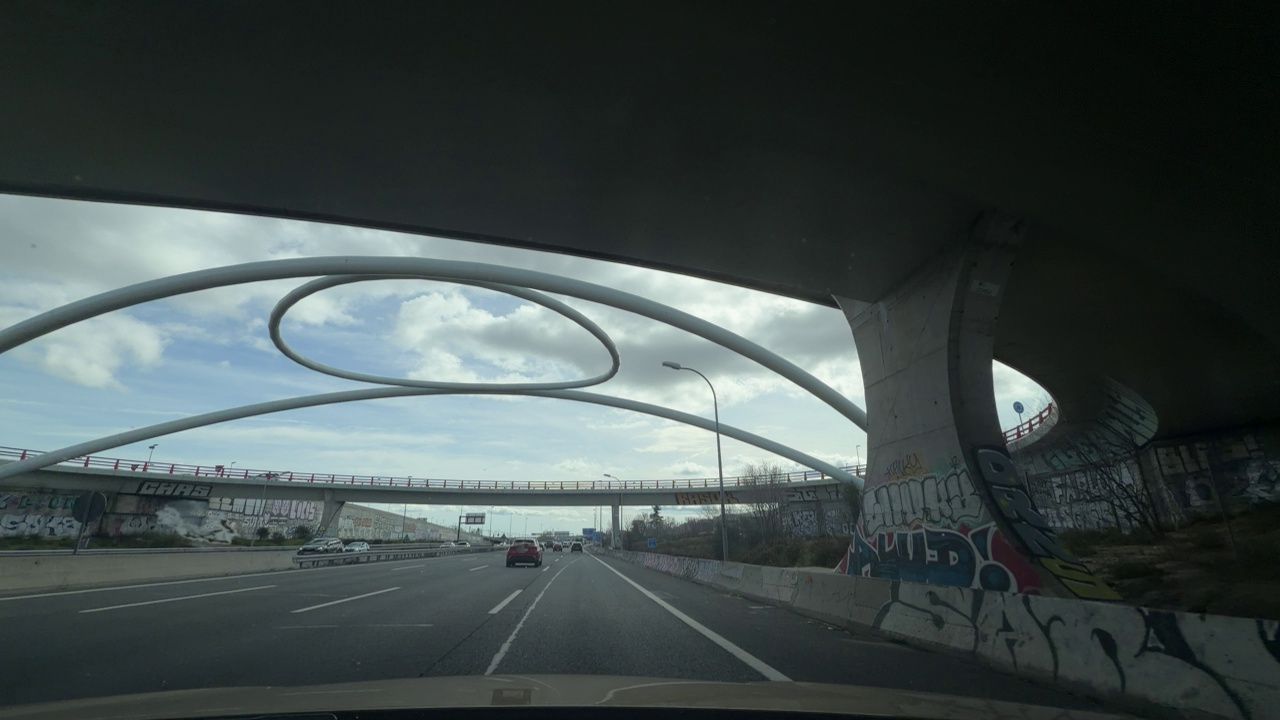
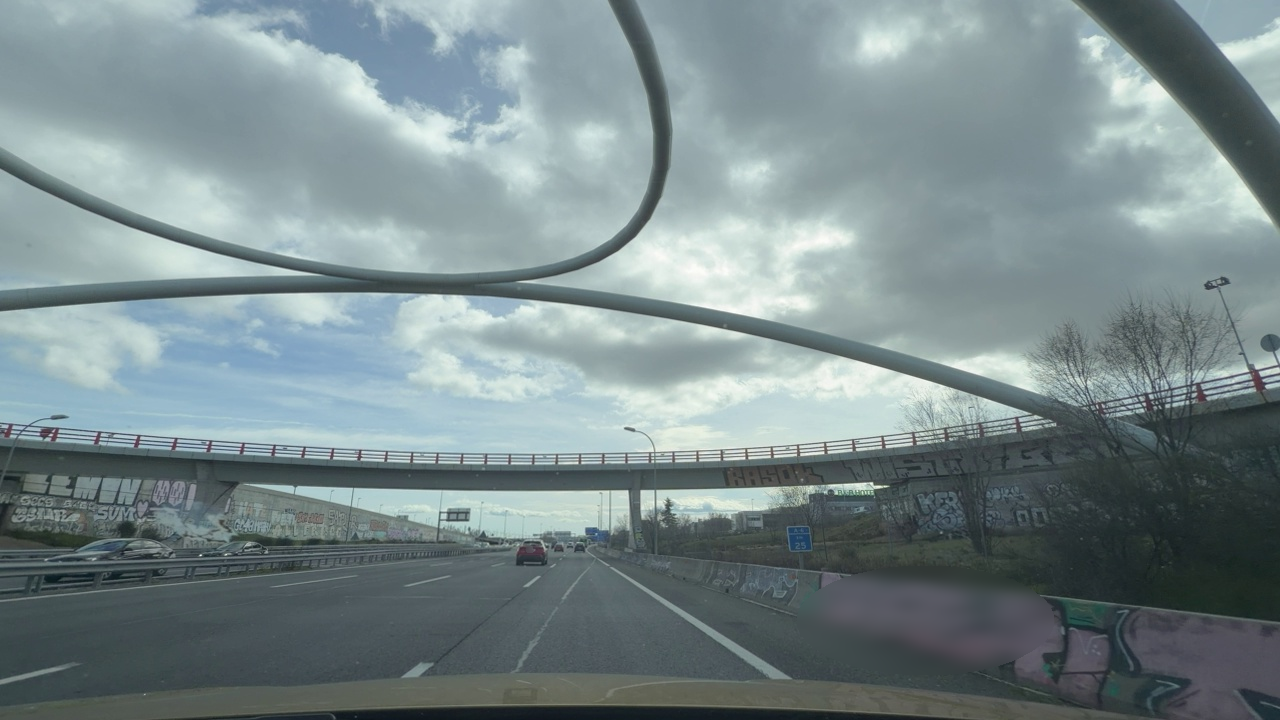
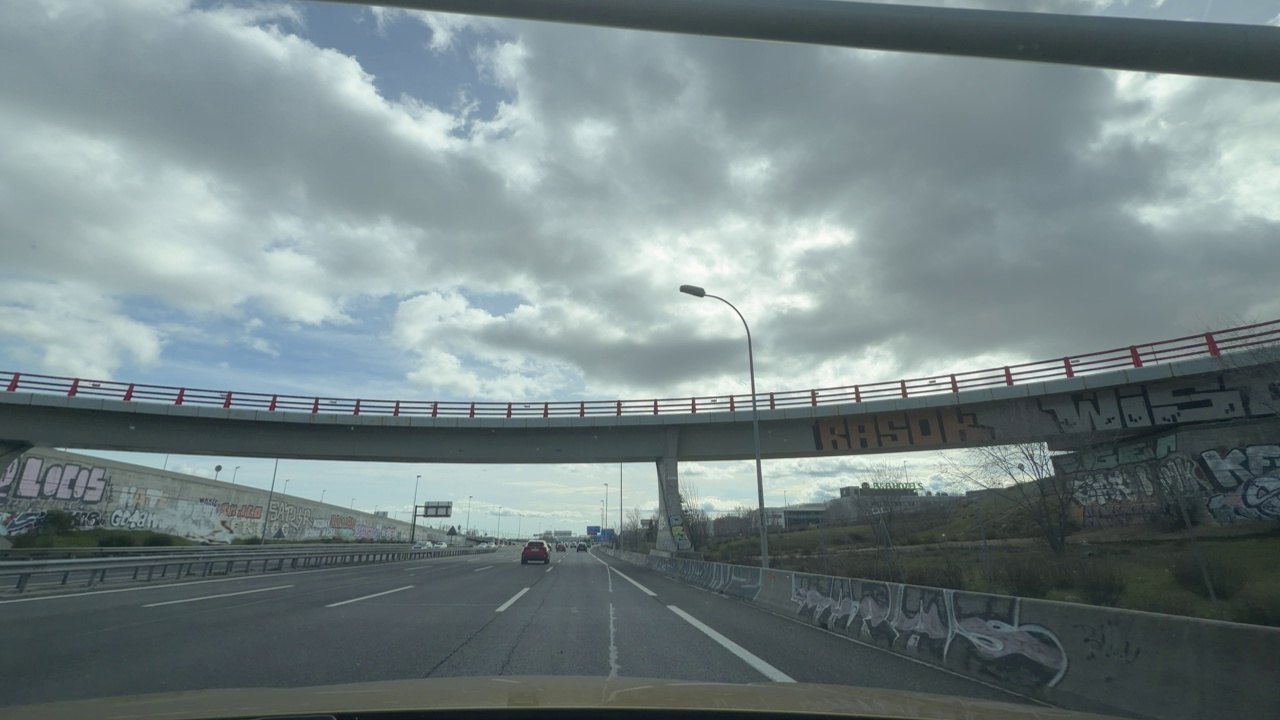
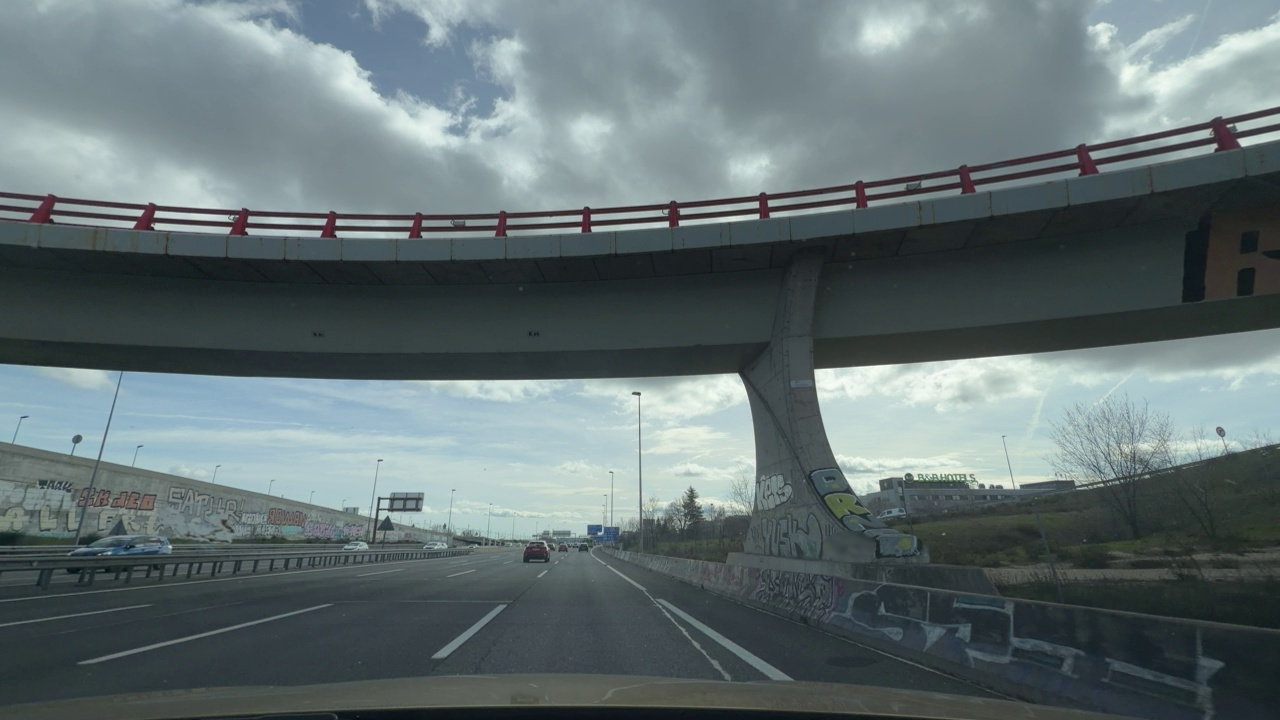
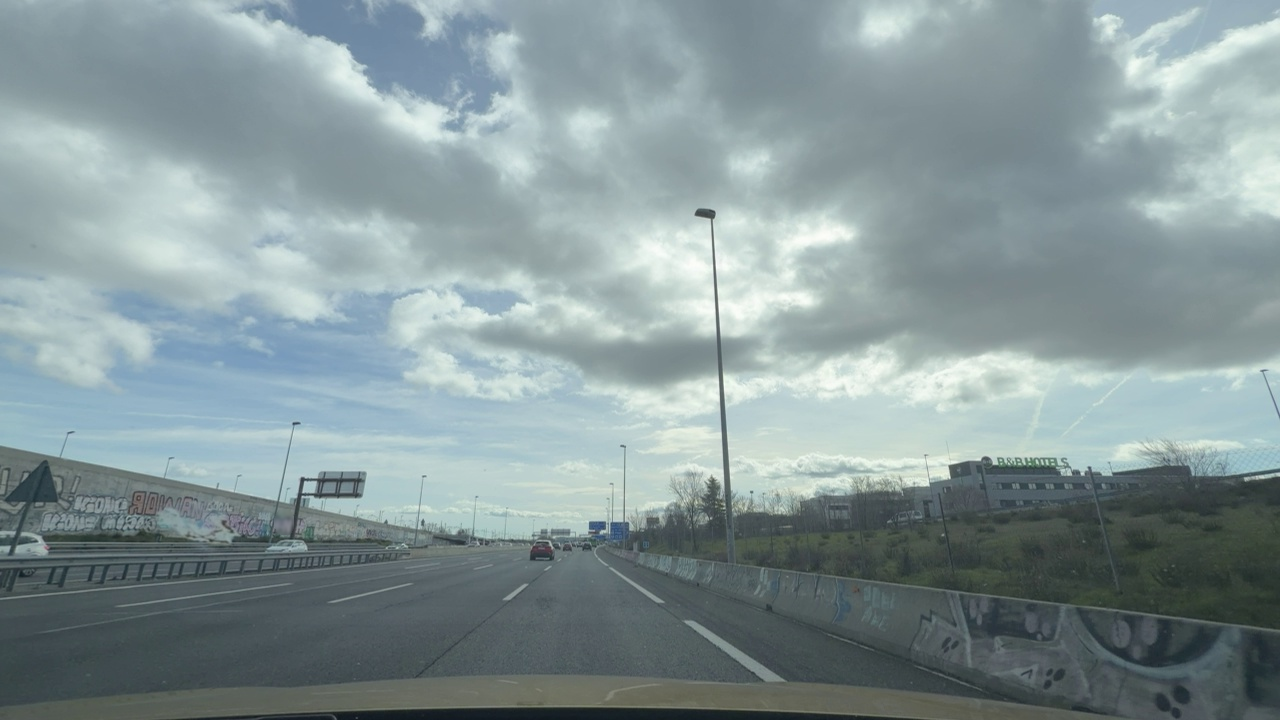
Situation: empty
Question: Is there a speed limit sign regulating the ego lane?
Answer: No
Reasoning: No speed signals visible.

Situation: empty
Question: Is the ego vehicle traveling on a highway?
Answer: Yes
Reasoning: Vehicle on a highway with 4 lanes.

Situation: empty
Question: Is the ego vehicle entering or exiting a highway?
Answer: No
Reasoning: Vehicle moving on a highway

Situation: empty
Question: Are speed bumps, crosswalks, or construction-related obstacles present in the ego lane?
Answer: No
Reasoning: Vehicle on a highway.